Interaction volume radius: 5 \u00c5
Interaction volume height: 35 \u00c5
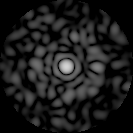
Disorder parameter: 0.8016